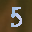
Label: 5